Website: crate-barrel
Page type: customer-info-address
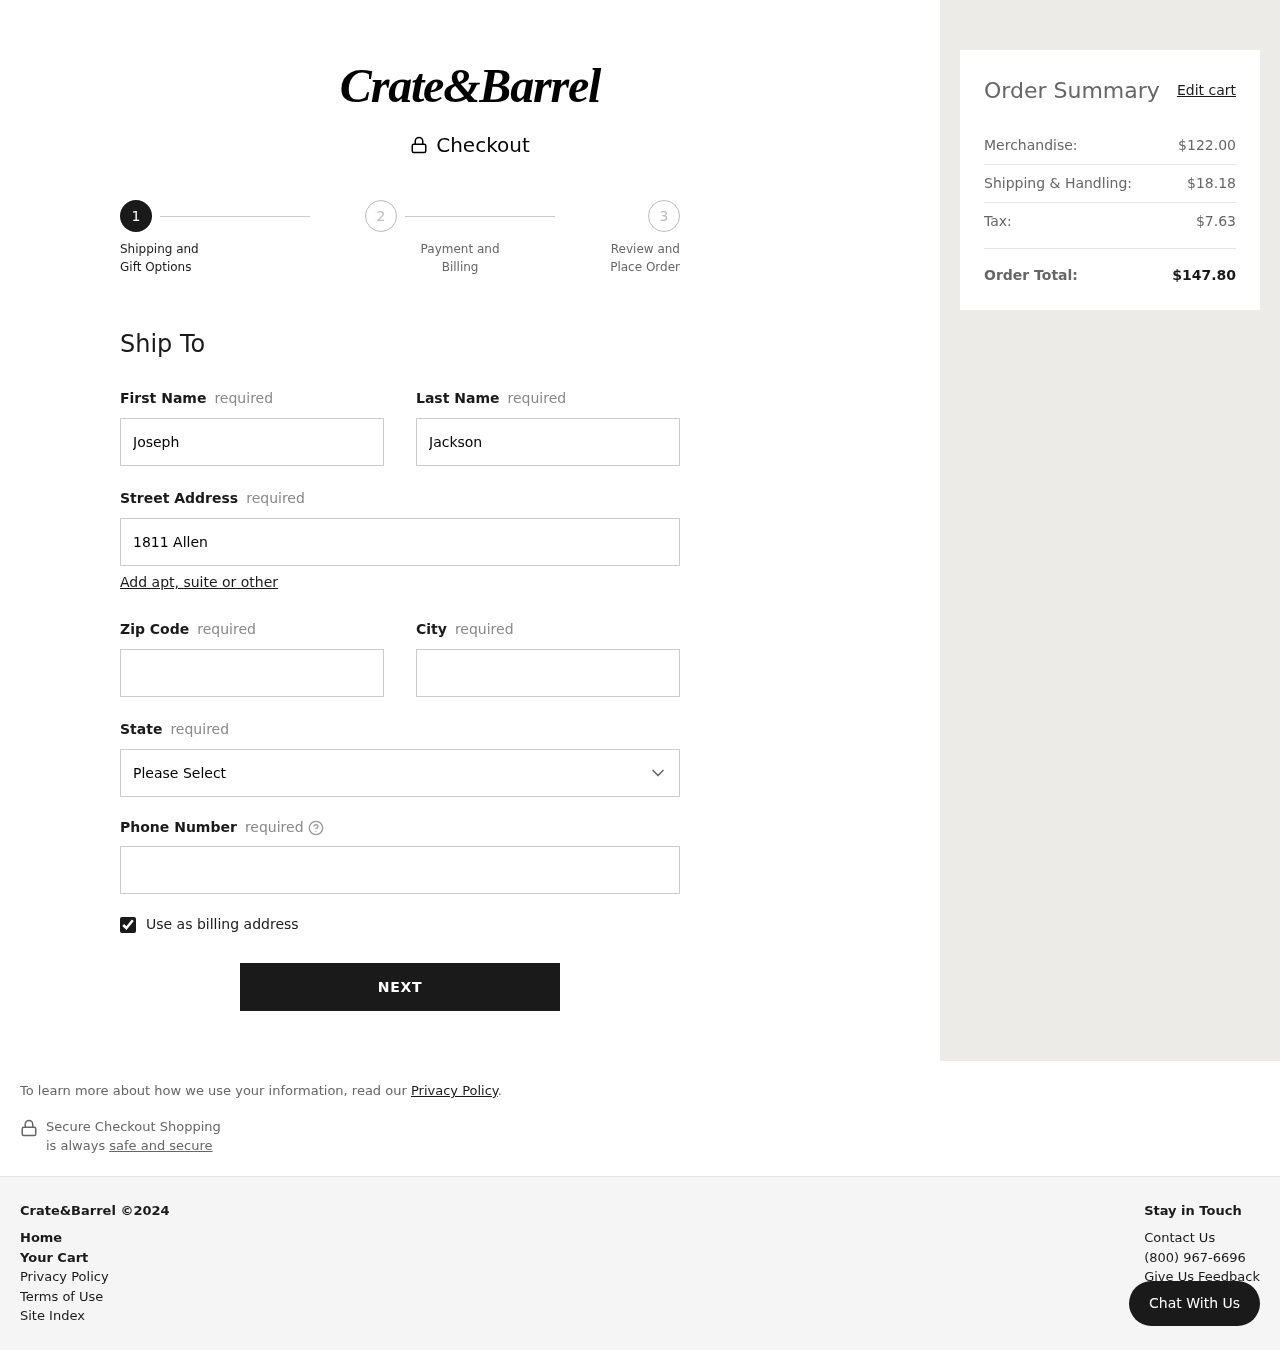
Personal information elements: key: PII_CITY
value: Mitchellchester
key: PII_FIRSTNAME
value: Joseph
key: PII_LASTNAME
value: Jackson
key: PII_PHONE
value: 5347743506
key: PII_POSTCODE
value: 46868
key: PII_STATE
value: South Carolina
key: PII_STREET
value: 1811 Allen Groves
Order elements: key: ORDER_SUBTOTAL
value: $122.00
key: ORDER_SHIPPING_COST
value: $18.18
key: ORDER_TAX
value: $7.63
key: ORDER_TOTAL
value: $147.80